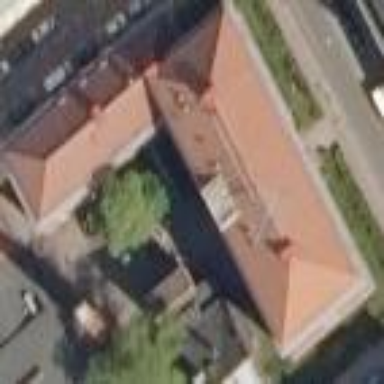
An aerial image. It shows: Public building.